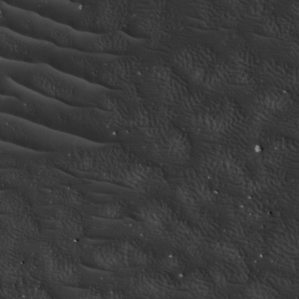
Label: non_frost